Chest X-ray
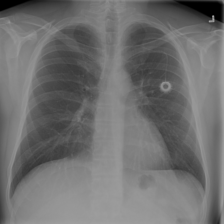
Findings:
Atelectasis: negative
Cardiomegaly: negative
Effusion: negative
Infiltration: negative
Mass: negative
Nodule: negative
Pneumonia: negative
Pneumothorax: negative
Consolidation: negative
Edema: negative
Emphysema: negative
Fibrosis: negative
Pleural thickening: negative
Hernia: negative